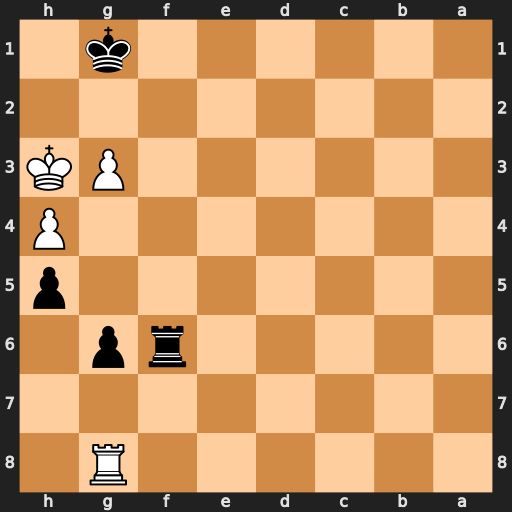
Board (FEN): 6R1/8/5rp1/7p/7P/6PK/8/6k1
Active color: b
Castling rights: -
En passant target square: -
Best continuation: Rf2 g4 Rf3#